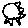
Label: sun